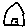
Label: house